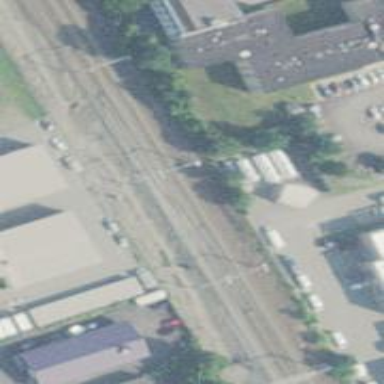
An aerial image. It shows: Railway with electrified contact lines.